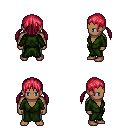
a pixel art fantasy rpg character, male body template, human, dark skin, green robe, teal pants, ruby red twin-tailed hairstyle, four views (front, back, left, right), 2x2 character sprite sheet, small pixel art, hard edges, no anti-aliasing